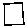
Label: square